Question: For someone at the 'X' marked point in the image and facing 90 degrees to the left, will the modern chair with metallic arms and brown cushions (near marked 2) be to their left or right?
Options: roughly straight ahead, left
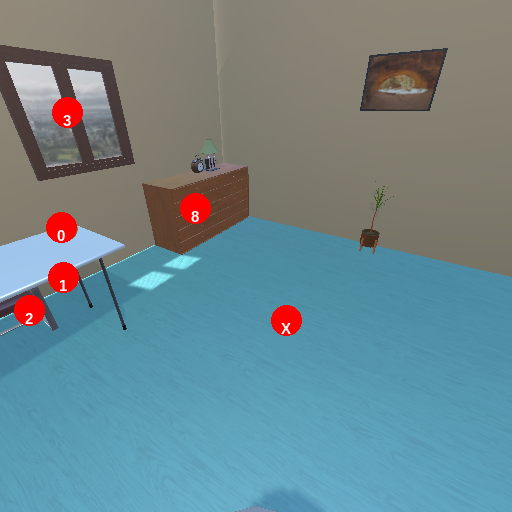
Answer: roughly straight ahead